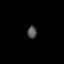
Tissue: lung
Cell type: Endothelial cells
Senescence score: 0.6305
Nuclear area (px): 109
Mean DAPI intensity: 85.541